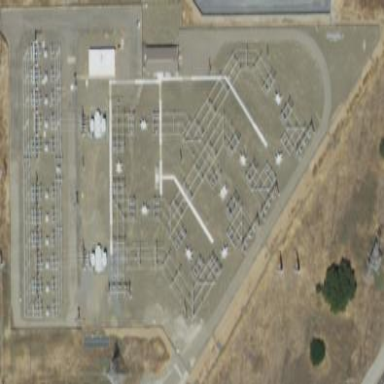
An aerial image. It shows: Power substation enclosed by fence.